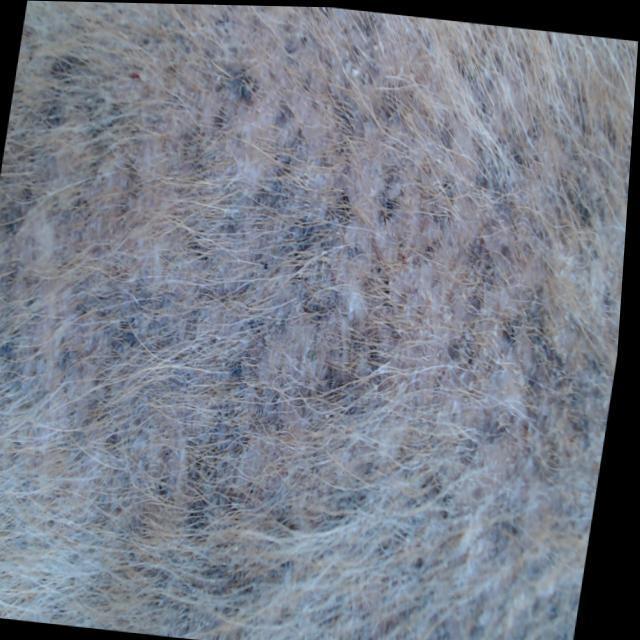
Canine demodicosis (Demodex mange) — caused by Demodex canis mites. Presents with alopecia, follicular papules, pustules, and comedones. Often localized on face and forelimbs.